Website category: jobs
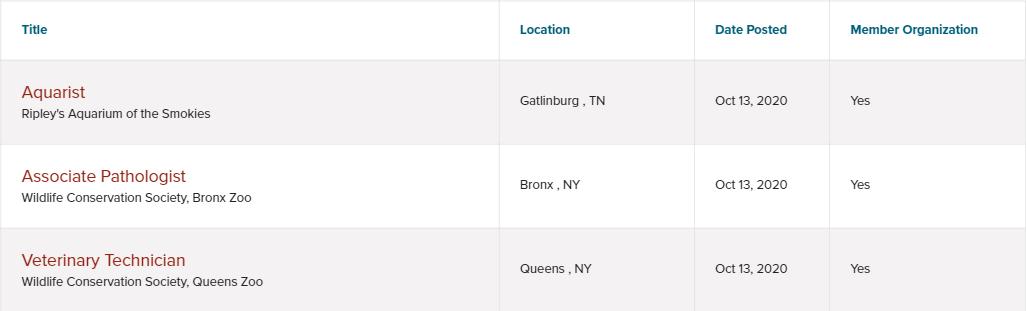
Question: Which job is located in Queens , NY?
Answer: Veterinary Technician

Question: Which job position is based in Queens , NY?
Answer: Veterinary Technician

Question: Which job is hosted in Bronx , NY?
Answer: Associate Pathologist

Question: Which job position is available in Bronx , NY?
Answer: Associate Pathologist

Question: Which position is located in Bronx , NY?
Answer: Associate Pathologist

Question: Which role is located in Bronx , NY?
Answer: Associate Pathologist

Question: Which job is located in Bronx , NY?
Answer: Associate Pathologist

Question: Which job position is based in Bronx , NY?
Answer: Associate Pathologist